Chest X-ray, PA view. Patient: 38 years old, sex F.
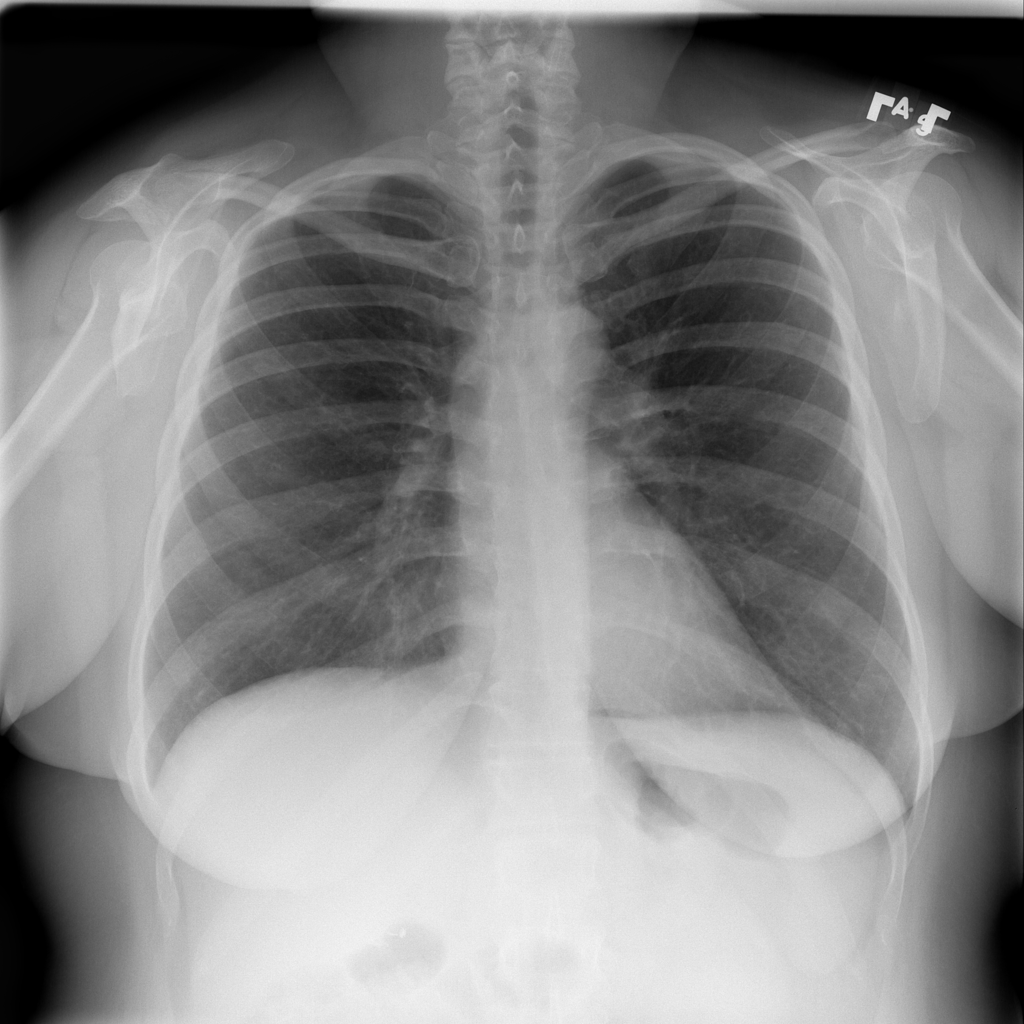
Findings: Pneumothorax